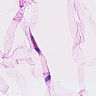
Metastatic tissue present: no